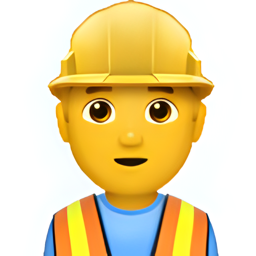
Name: male construction worker
Emoji: 👷‍♂️
Group: People & Body
Sub-group: person-role